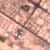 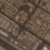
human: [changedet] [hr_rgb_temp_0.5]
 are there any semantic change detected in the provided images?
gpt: Some buildings have been realized below the street.